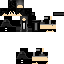
A male skeleton skin with dark skin, wearing brown helmet dressed in a black armor chest and black pants, featuring a closed mouth.